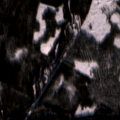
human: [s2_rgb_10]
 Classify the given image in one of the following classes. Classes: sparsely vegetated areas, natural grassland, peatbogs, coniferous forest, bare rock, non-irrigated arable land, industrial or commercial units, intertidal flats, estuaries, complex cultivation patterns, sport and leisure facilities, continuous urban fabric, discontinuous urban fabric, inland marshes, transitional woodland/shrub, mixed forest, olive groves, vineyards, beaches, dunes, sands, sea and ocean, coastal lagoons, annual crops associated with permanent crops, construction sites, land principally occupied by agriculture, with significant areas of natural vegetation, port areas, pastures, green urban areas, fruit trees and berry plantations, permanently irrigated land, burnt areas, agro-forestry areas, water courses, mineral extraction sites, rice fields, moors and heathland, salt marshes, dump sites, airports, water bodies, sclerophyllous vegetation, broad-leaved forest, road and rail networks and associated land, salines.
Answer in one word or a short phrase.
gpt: coniferous forest, mixed forest